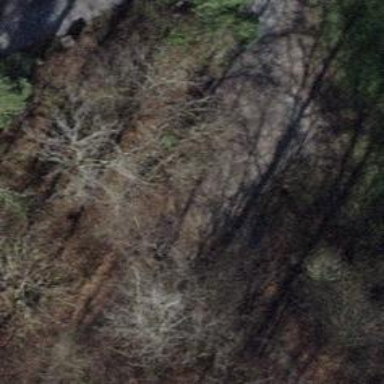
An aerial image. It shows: Brown bench in the vicinity.